Question: If a function has 20 parameters (pointers)(4 used in the example) with default values for all of them pointed to NULL, does that that mean each call to this function does a PUSH to stack a NULL value during runtime?
A sample such function might look like:
'''
function test(val1=NULL, val2=NULL, .... val20=NULL)
'''
I am asking this to maximize speed and by reducing # cycles during the function calls.
# TEST CASE (THERE ARE SOME EXTRA THINGS IN HERE AS WELL)
'''
// ArgsListTest.cpp
// @author Mathew Kurian
#include "stdafx.h"
#include <iostream>
#include <time.h>
using namespace std;
// Look at the difference in psuedo-assembly code
// My knowledge in compiler is little, but I can see that
// that there are unncessary cycles being wasted for this part.
// **** With array (this example) *****
// LOAD Reg, memAddressOfArray
// WRITETOMEM Reg, ptrToVar1
// INCREMENT sp
// WRITETOMEM Reg, ptrToVar2
// DECREMENT sp
// PUSH ptrToArray
// JUMP test
// ***** IDEALLY SUPPOSED TO LIKE THIS *****
// PUSH ptrToVar2
// PUSH ptrToVar1
// JUMP test
class Base
{
public:
virtual int test(void* arguments[])
{
cout << "Base function being called. VTable lookup ignored since there is no virtual." << endl;
cout << *static_cast<int*>(arguments[0]) << endl; // Parameter 1 (Thinks there is only 1 parameter!)
int x = 5; x += 1; // Random math to prevent optimizations. (I hope)
return x;
}
};
class Derived : public Base
{
public:
virtual int test(void* arguments[])
{
// cout << "Derived function being called. VTable lookup during runtime. Slight overhead here!" << endl;
// cout << *static_cast<string*>(arguments[0]) << endl; // Parameter 1
// cout << *static_cast<int*>(arguments[1]) << endl; // Parameter 2
int x = 5; x += 1;
return x;
}
};
class Base2
{
public:
virtual int test(void* arg1 = NULL, void* arg2 = NULL, void* arg3 = NULL, void* arg4 = NULL)
{
// cout << "Base2 function being called. VTable lookup ignored since there is no virtual." << endl;
// cout << *static_cast<string*>(arg1) << endl; // Parameter 1
// cout << *static_cast<int*>(arg2) << endl; // Parameter 2
int x = 5; x += 1;
return x;
}
virtual int test2()
{
int x = 5; x += 1;
return x;
}
};
int _tmain(int argc, _TCHAR* argv[])
{
Base * base = new Derived;
Base2 * base2 = new Base2;
int r = 0;
string * str = new string("sunny");
int * vale = new int(20);
int iterations = <PHONE>;
//================================================================================
printf("Using No-Parameters [%d iterations]
", iterations);
clock_t tStart = clock();
for (int x = 0; x < iterations; x++)
{
r = base2->test2();
}
printf("Time taken: %.9fs
", (double)(clock() - tStart) / CLOCKS_PER_SEC);
//================================================================================
printf("Using Array [%d iterations]
", iterations);
tStart = clock();
for (int x = 0; x < iterations; x++)
{
void * arguments[] = { str, vale };
r = base->test(arguments);
}
printf("Time taken: %.9fs
", (double)(clock() - tStart) / CLOCKS_PER_SEC);
//================================================================================
printf("Using Default-Parameters [%d iterations]
", iterations);
tStart = clock();
for (int x = 0; x < iterations; x++)
{
r = base2->test(str, vale);
}
printf("Time taken: %.9fs
", (double)(clock() - tStart) / CLOCKS_PER_SEC);
//================================================================================
// cout << "NOTE: Derived class has no extra methods although the parameter counts are different.
Parent class doesn't even realize parameter 1 exists!" << endl;
std::getchar();
return 0;
}
'''
# OUTPUT (WHICH DOESNT MAKE LOGICAL SENSE)

# Why is the first test slower than the second? And how creating an array is actually faster than just PUSH NULL?
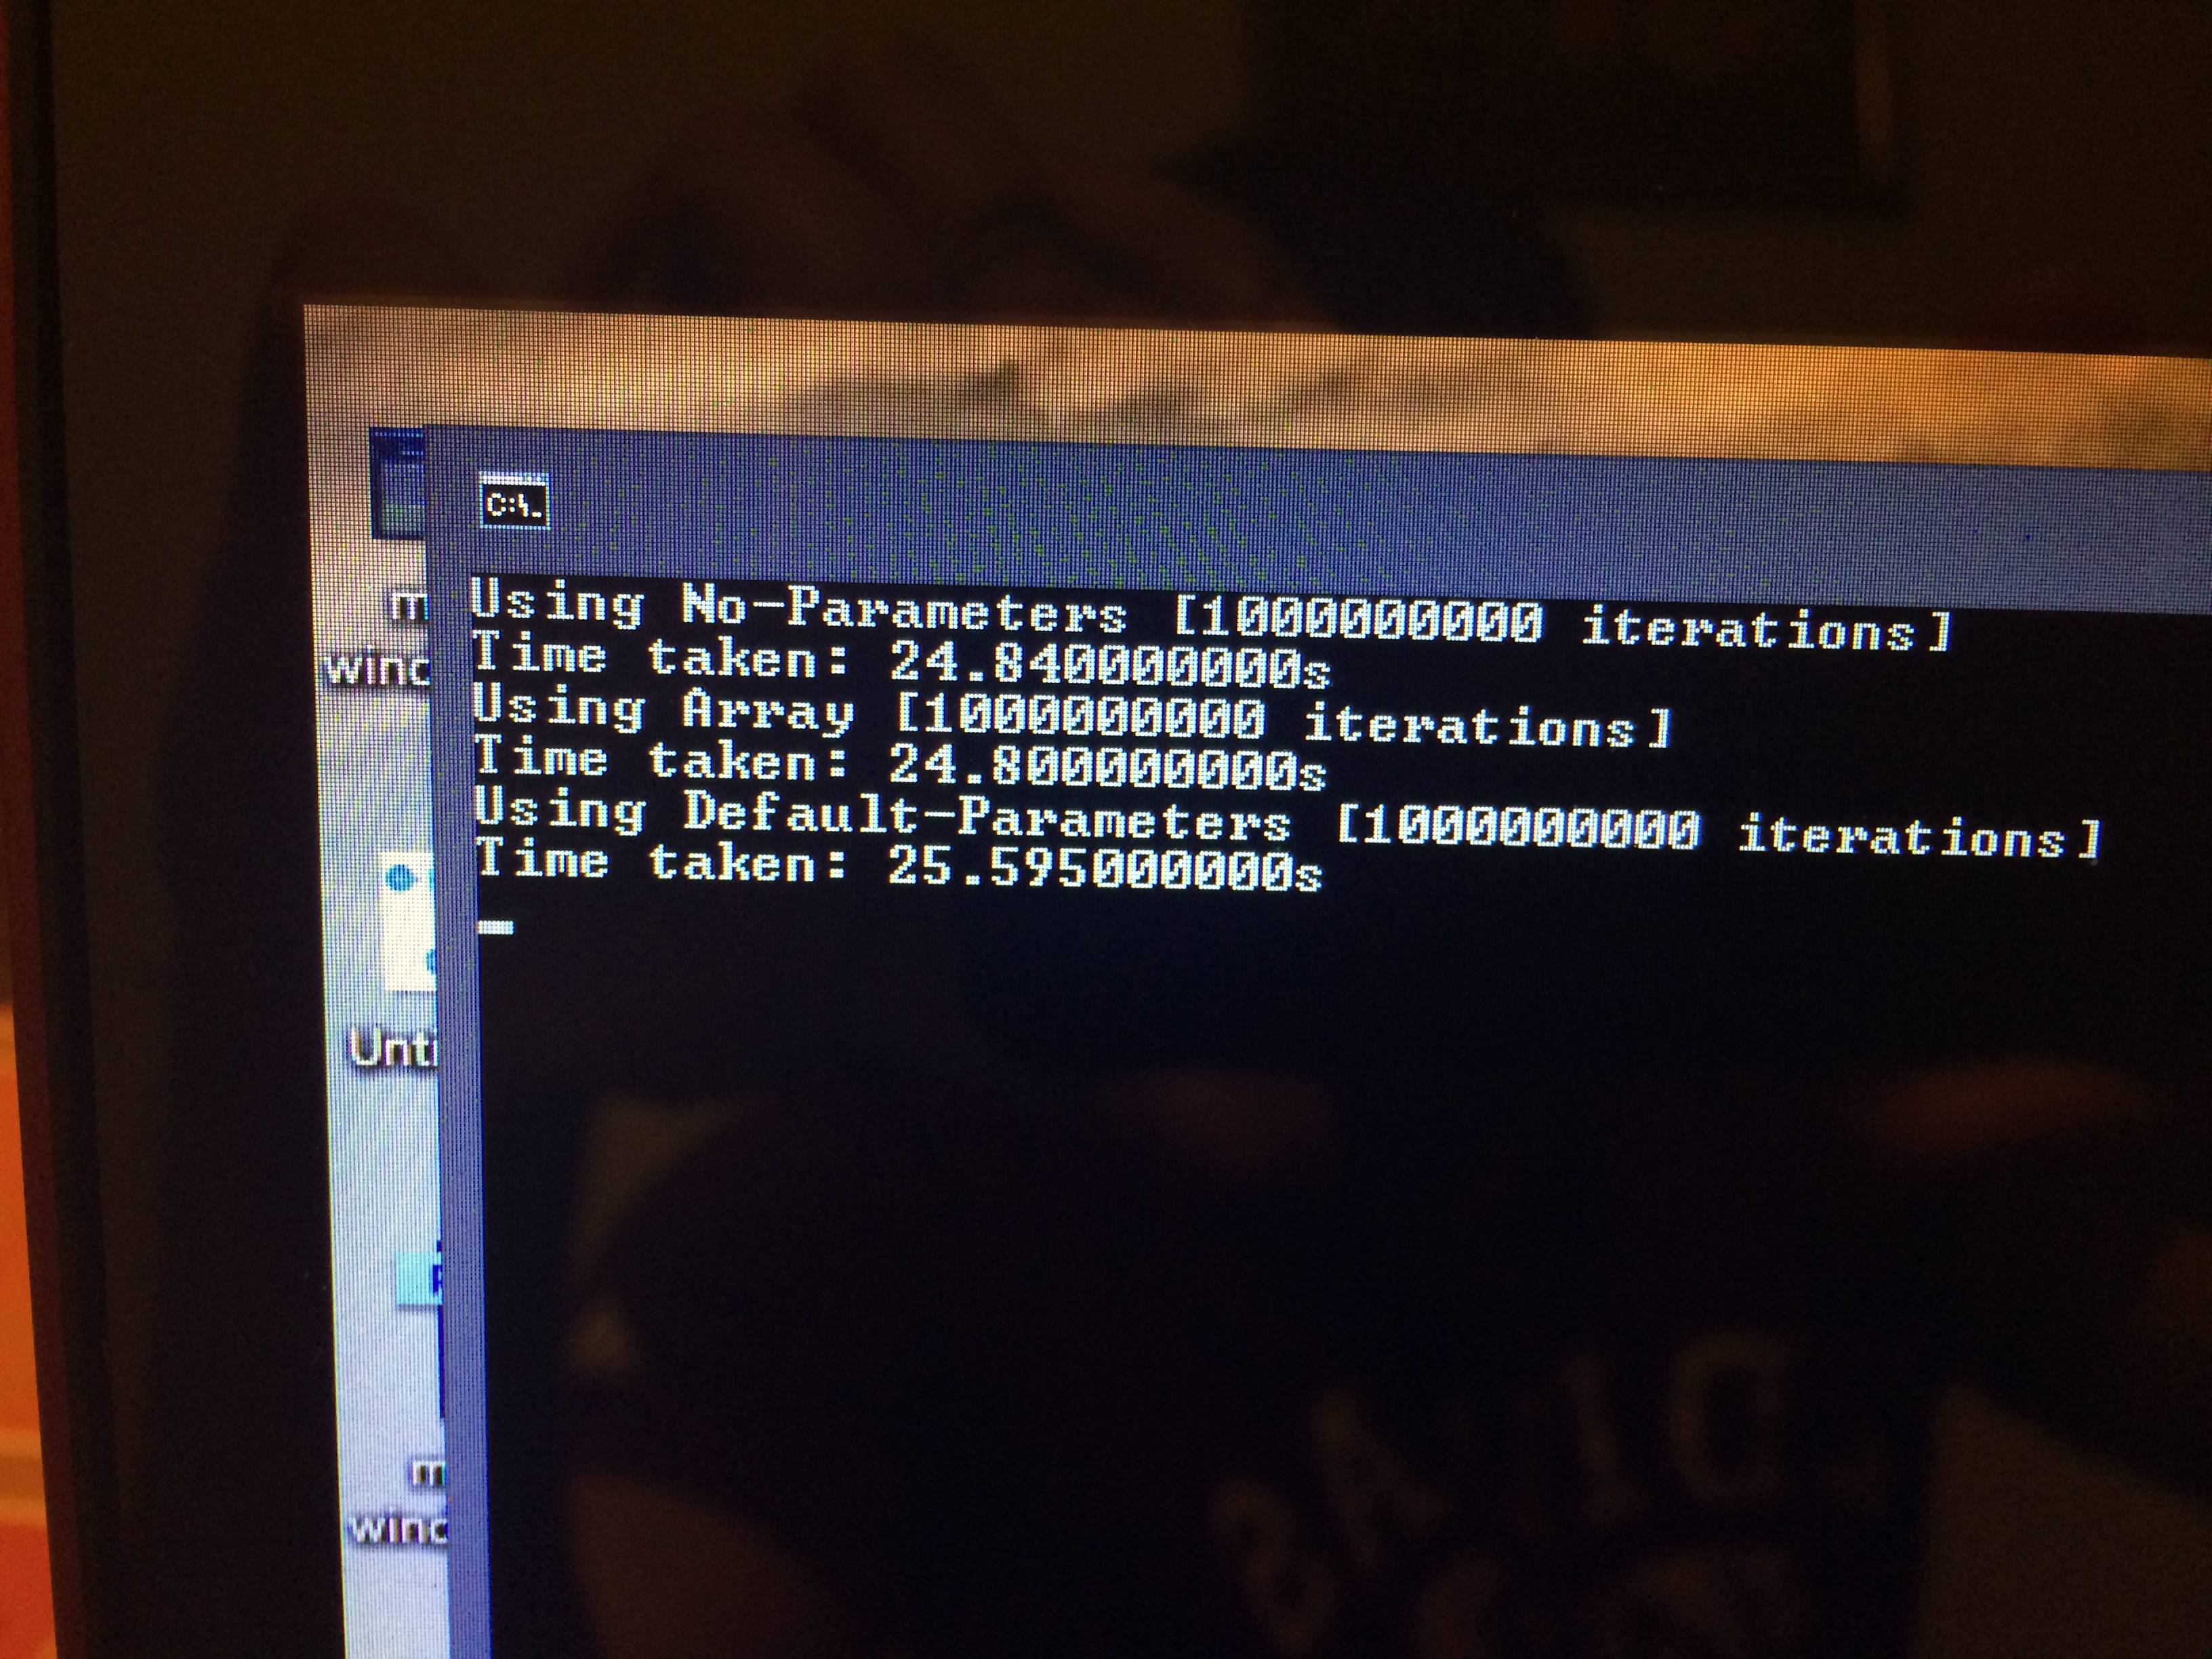
Answer: Maybe the virtual methods are impacting your results. I copied your methods to the global scope which demonstrated a different performance order.
'''
Using No-Parameters [<PHONE> iterations]
Time taken: 24.831000000s
Using Array [<PHONE> iterations]
Time taken: 24.730000000s
Using Default-Parameters [<PHONE> iterations]
Time taken: 25.241000000s
Using No-Parameters [<PHONE> iterations] on int testA()
Time taken: 21.664000000s
Using Array [<PHONE> iterations] on int testB(void* arguments[])
Time taken: 22.384000000s
Using Default-Parameters [<PHONE> iterations] int testC(void* arg1 = NULL, ...)
Time taken: 22.329000000s
'''
EDIT:
Same test with the array assignment in testB moved outside the scope of the for loop:
'''
Using No-Parameters [<PHONE> iterations]
Time taken: 24.713000000s
Using Array [<PHONE> iterations]
Time taken: 24.686000000s
Using Default-Parameters [<PHONE> iterations]
Time taken: 25.225000000s
Using No-Parameters [<PHONE> iterations] on int testA()
Time taken: 21.653000000s
Using Array [<PHONE> iterations] on int testB(void* arguments[])
Time taken: 21.896000000s
Using Default-Parameters [<PHONE> iterations] int testC(void* arg1 = NULL, ...)
Time taken: 22.353000000s
'''